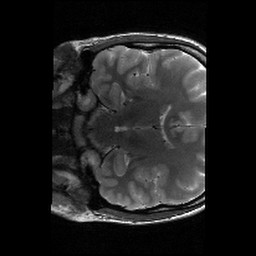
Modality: T2w
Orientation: coronal
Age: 21
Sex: female
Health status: healthy
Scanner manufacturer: siemens
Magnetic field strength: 3 T
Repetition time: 6 s
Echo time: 0.064 s